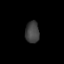
Tissue: lung
Cell type: Epithelial cells
Senescence score: 0.2327
Nuclear area (px): 298
Mean DAPI intensity: 64.523